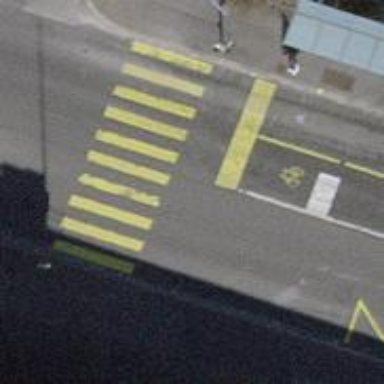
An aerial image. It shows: Crossing with traffic signals.